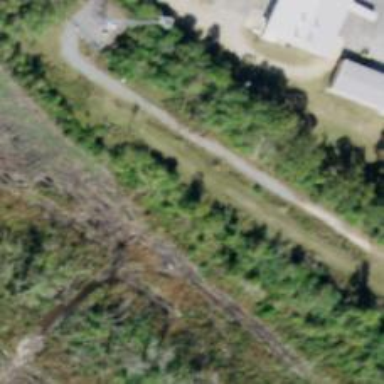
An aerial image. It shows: Abandoned railway spur.